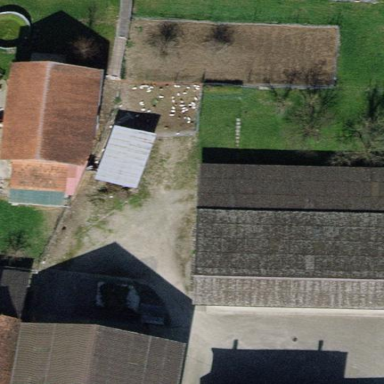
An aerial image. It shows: Barn.